Field crop: tomato
Growth stage: 1
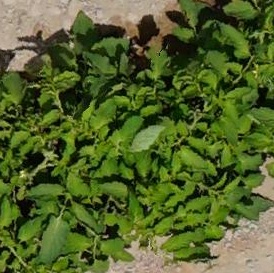
Species: tomato